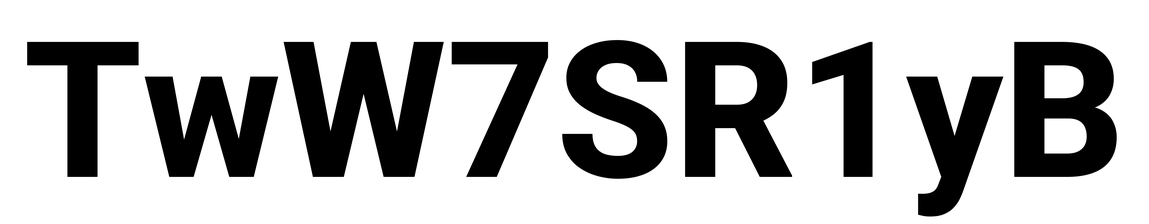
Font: Roboto_ExtraBold